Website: crate-barrel
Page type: account-selection
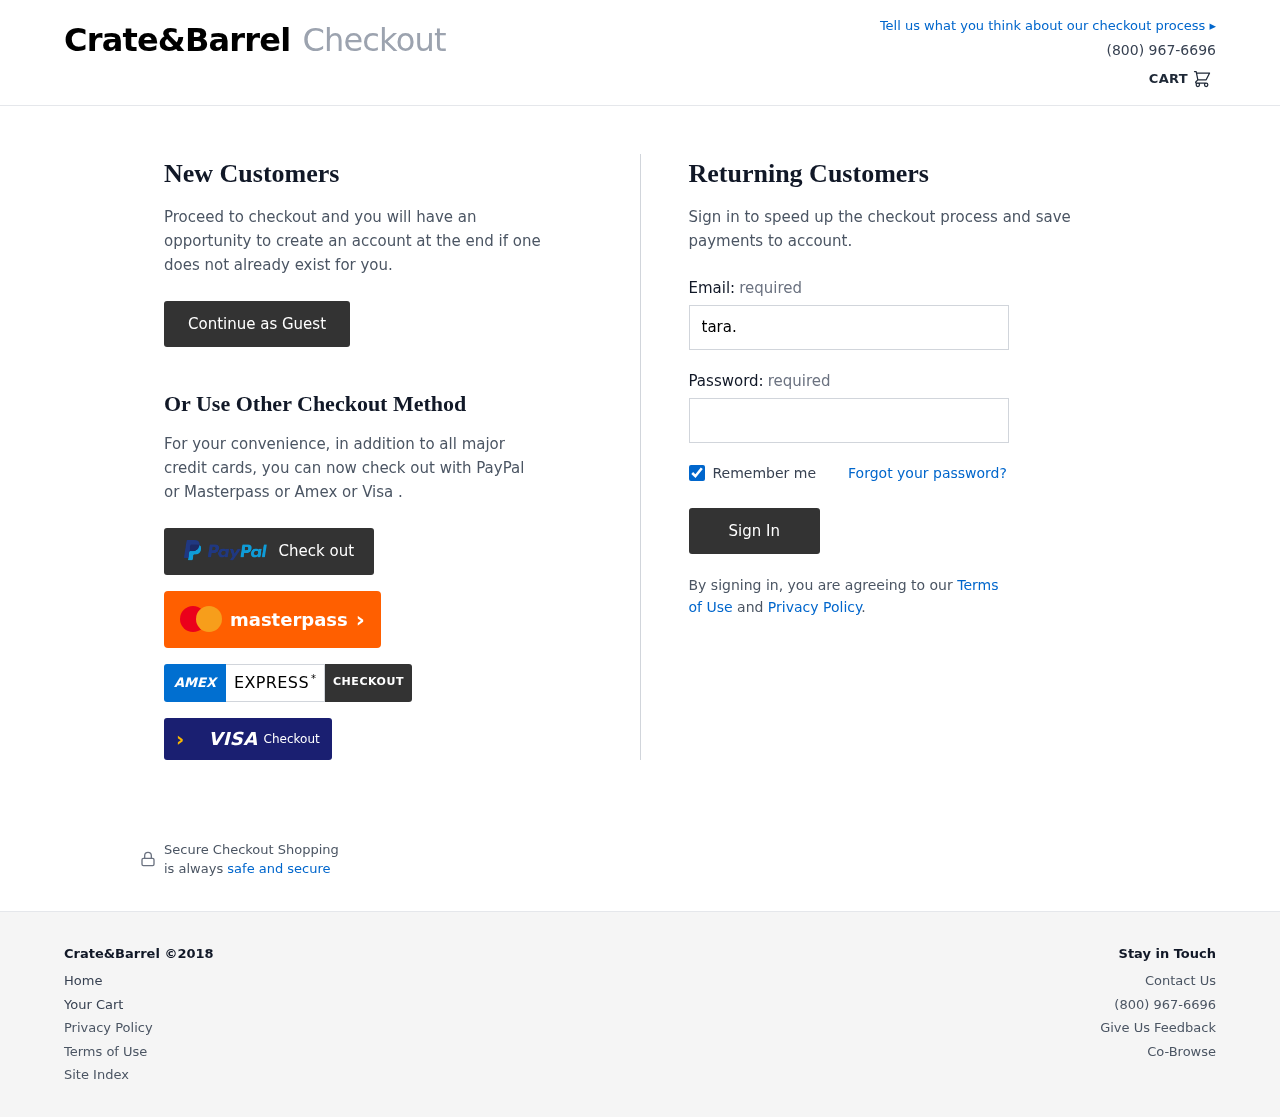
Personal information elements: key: PII_LOGIN_USERNAME
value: tara.kirk